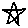
Label: star